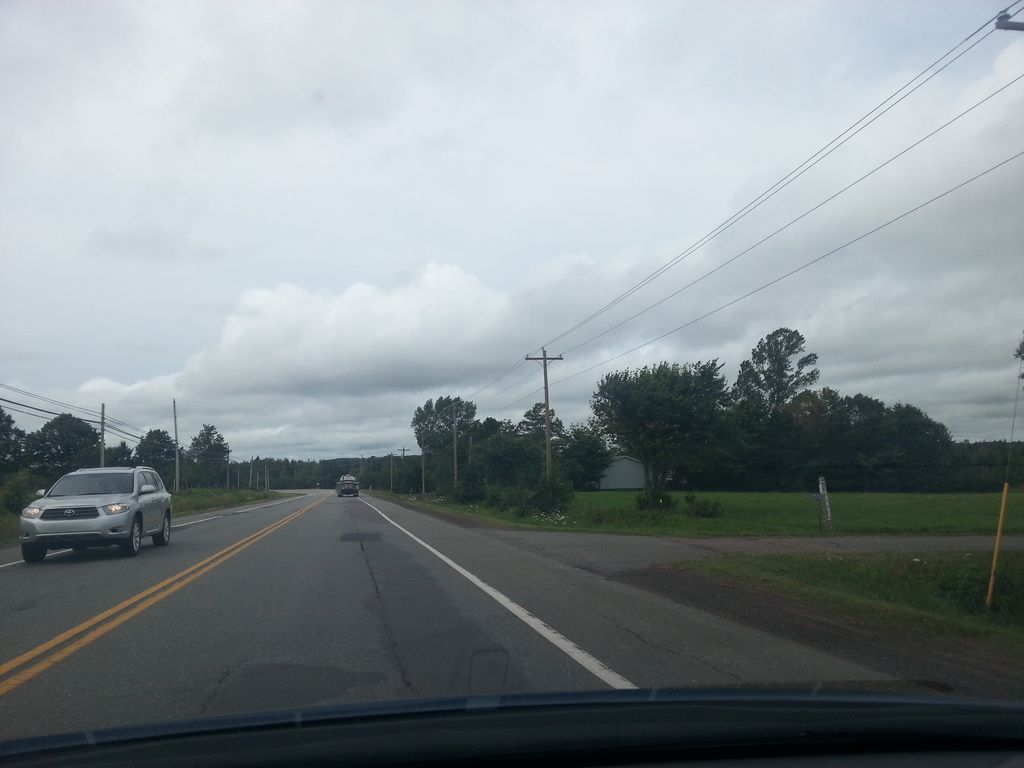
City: charlottetown